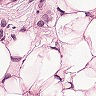
Metastatic tissue present: yes